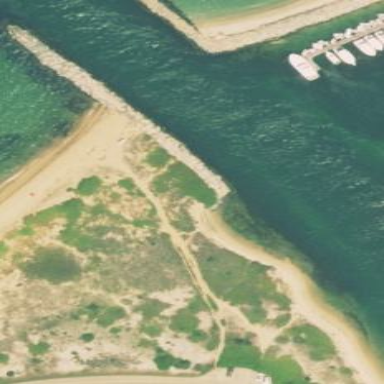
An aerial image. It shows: Breakwater constructed of rocks.